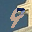
Label: 9